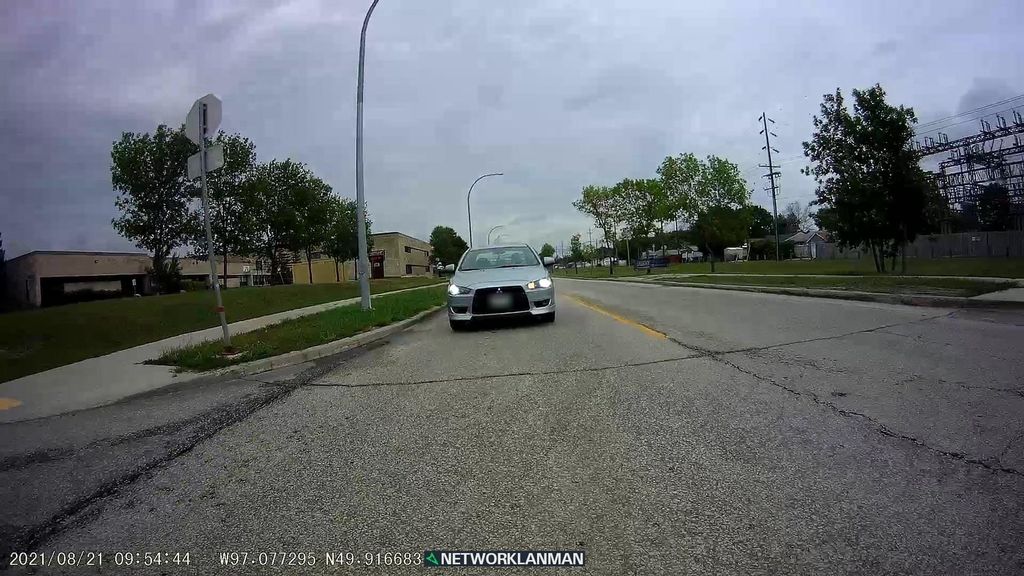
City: winnipeg